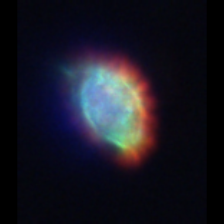
Taxon: Ciliates
Group: Other